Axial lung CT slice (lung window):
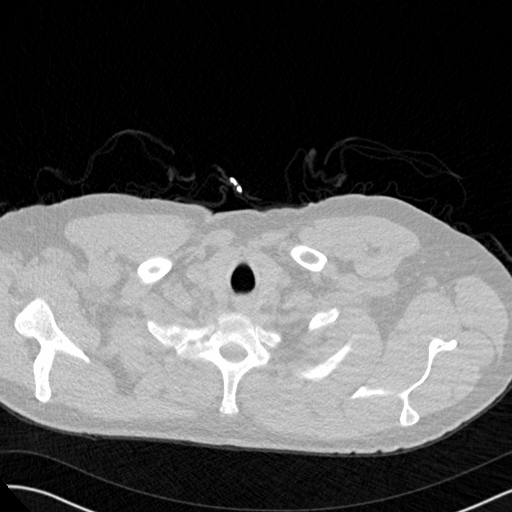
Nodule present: no